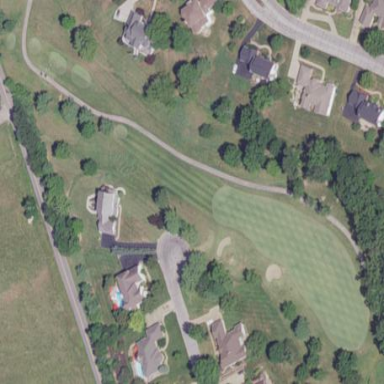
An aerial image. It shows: Rough area in golf course.